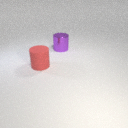
large red rubber cylinder in front of large purple metal cylinder